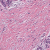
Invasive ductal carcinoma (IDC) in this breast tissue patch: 0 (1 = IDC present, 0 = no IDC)